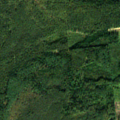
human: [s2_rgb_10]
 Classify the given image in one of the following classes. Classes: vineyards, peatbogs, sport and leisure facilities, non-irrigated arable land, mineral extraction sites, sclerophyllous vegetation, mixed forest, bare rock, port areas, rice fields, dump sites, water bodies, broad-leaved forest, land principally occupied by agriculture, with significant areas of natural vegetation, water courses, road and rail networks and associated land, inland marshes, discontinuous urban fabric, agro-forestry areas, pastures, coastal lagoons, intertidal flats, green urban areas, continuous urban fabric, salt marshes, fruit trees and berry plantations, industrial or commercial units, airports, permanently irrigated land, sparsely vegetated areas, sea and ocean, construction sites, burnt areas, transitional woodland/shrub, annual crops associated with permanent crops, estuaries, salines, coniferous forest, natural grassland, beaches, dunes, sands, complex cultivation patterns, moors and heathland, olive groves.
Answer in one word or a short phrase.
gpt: coniferous forest, mixed forest, transitional woodland/shrub